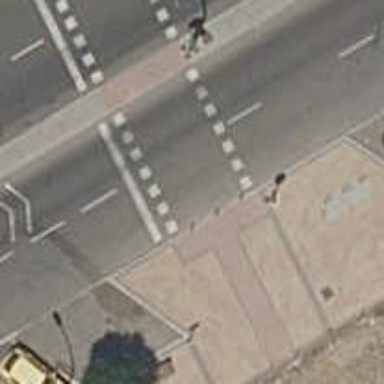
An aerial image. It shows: Crossing with traffic signals.